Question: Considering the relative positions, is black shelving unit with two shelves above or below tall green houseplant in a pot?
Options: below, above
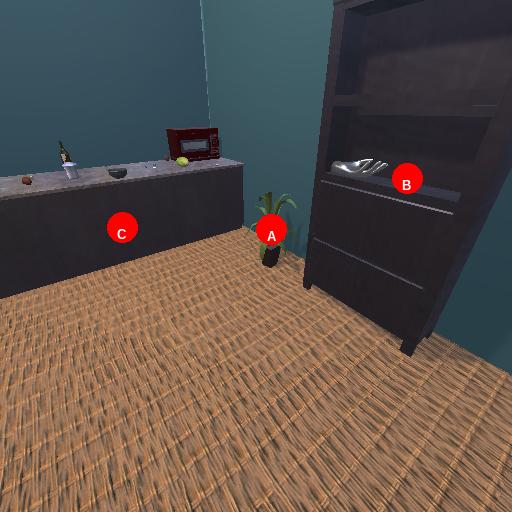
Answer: below